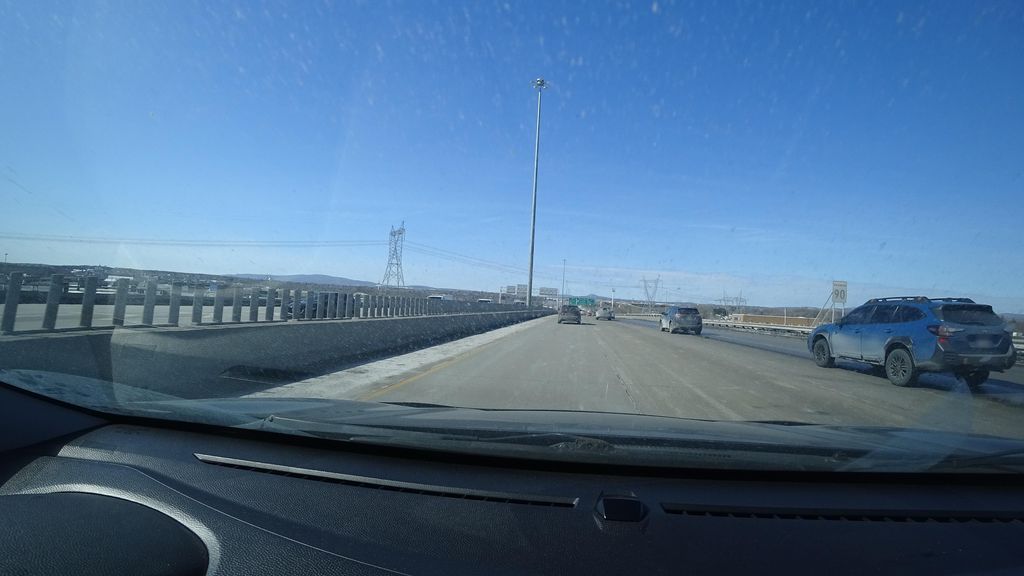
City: quebec_city